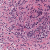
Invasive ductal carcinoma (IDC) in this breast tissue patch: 1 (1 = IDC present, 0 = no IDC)